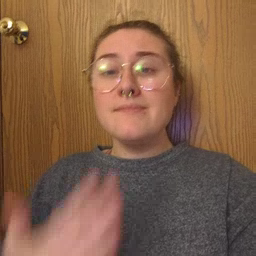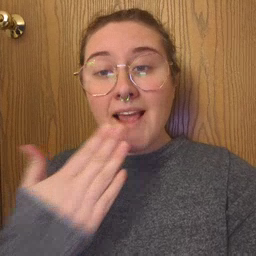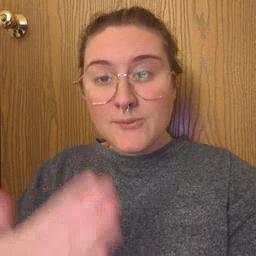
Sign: thankyou